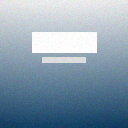
Screen state: on